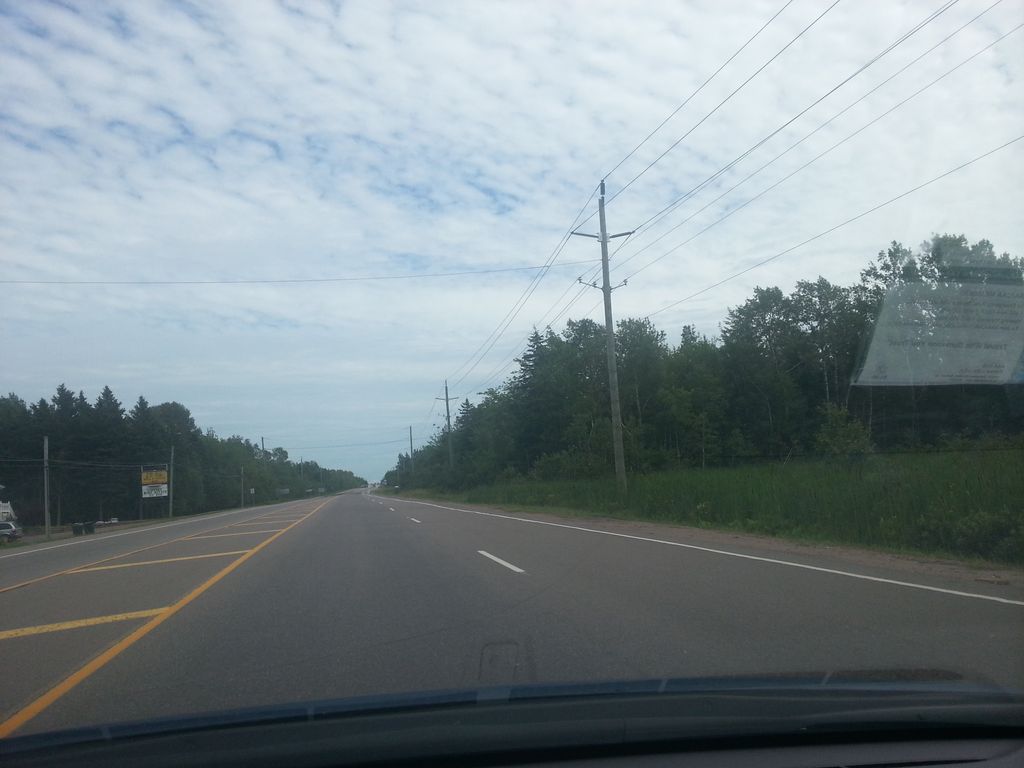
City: charlottetown